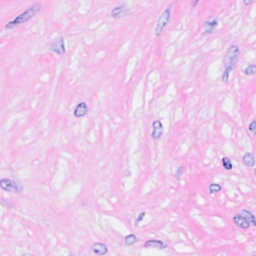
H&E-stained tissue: Breast